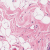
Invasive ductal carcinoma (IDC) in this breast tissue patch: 0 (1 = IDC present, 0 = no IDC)